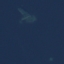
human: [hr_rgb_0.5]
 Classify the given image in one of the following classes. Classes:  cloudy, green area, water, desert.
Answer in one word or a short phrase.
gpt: water